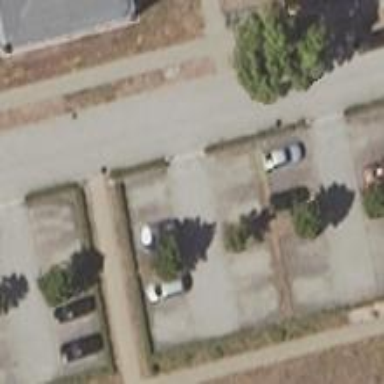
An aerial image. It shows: Parking area with surface.